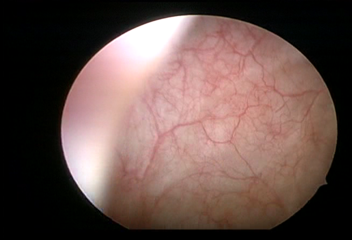
Modality: WLC
Class: Normal mucosa
Bladder cancer association: No